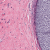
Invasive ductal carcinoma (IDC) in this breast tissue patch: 0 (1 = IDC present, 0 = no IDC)